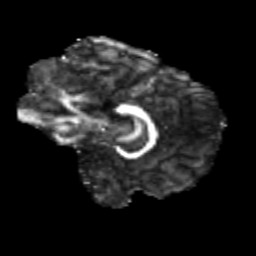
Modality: FA
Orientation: sagittal
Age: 23
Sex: female
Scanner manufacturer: siemens
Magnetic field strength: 3 T
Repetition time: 3.5 s
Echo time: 0.113 s